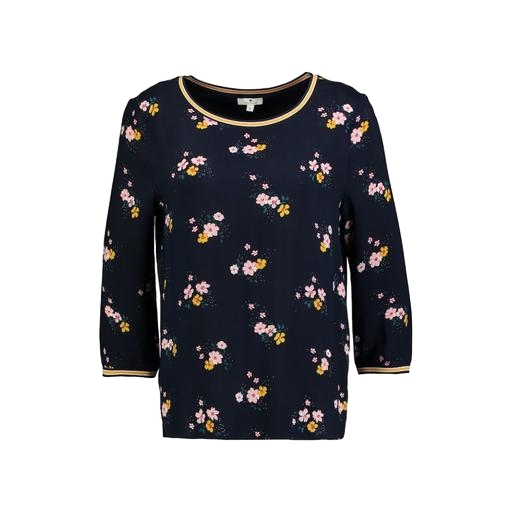
blue floral-printed blouse, multicolor floral-print t-shirt only macy, blue floral-print shirt, white background